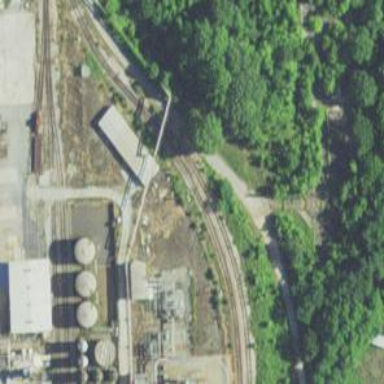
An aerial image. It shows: Rail spur service.